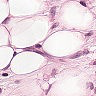
Metastatic tissue present: yes